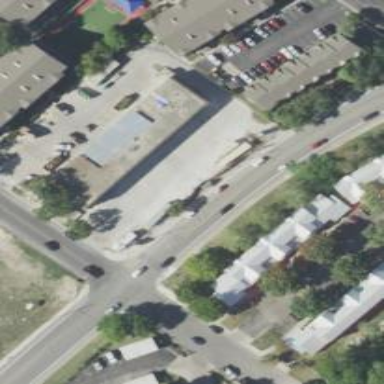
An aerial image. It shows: Retail area.